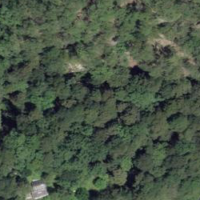
EUNIS habitat code: 41
Species observed at this site:
Teucrium scorodonia